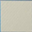
Piece: xx